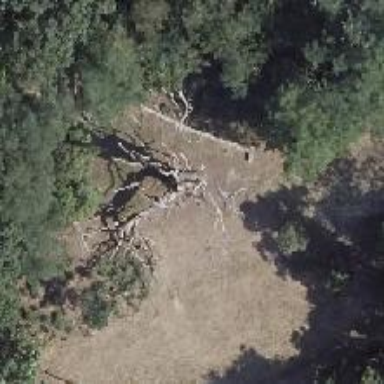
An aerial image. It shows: Deciduous broadleaved tree.